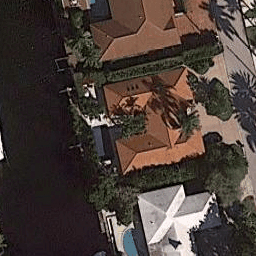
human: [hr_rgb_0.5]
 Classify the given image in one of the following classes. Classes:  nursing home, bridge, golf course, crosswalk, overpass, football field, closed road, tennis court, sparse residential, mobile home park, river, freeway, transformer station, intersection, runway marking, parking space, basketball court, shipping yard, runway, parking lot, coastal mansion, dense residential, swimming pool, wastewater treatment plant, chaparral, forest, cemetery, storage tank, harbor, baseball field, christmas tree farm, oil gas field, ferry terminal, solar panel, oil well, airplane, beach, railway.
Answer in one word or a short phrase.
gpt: coastal mansion